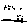
Label: star